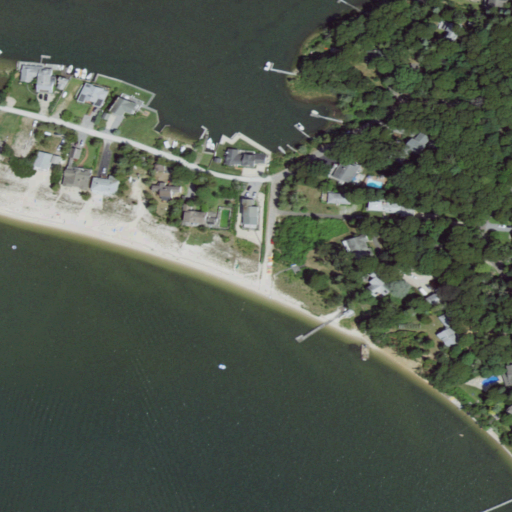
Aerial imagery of beach in New York named Fisherman Beach containing open water, medium intensity development, barren land, open development, mixed forest, deciduous forest, low intensity development, high intensity development, and herbaceous wetlands